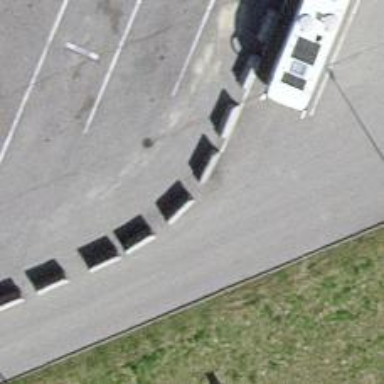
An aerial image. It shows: Jersey barrier.